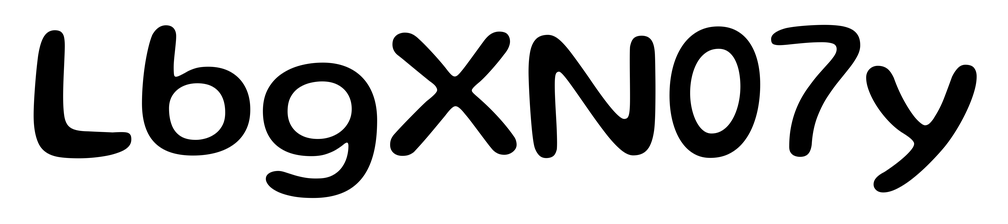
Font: Gluten_Regular